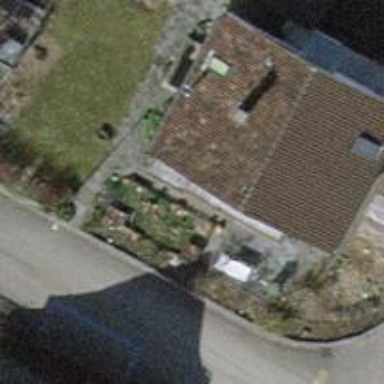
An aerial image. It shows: Detached building.